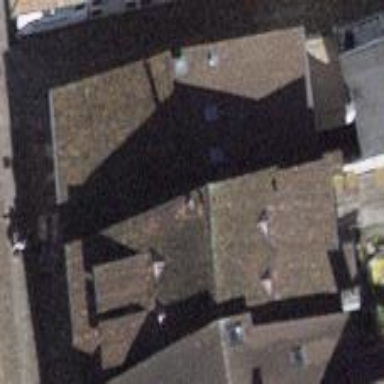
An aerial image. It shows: Building with tiled roof.